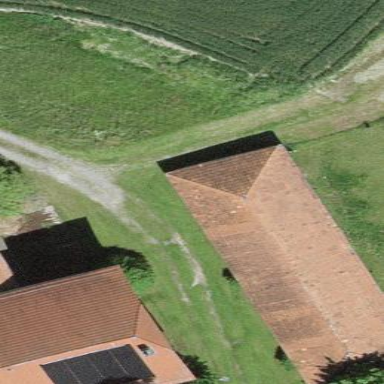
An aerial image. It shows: Barn.